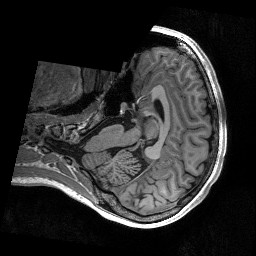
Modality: T1w
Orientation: axial
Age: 19
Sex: female
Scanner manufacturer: siemens
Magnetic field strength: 3 T
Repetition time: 2.53 s
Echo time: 0.00267 s